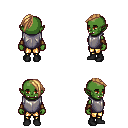
a pixel art fantasy rpg character, female body template, orc, green skin, steel chest armor, gold greaves, light blonde long mohawk hairstyle, cloth bracers, black shoes, four views (front, back, left, right), 2x2 character sprite sheet, small pixel art, hard edges, no anti-aliasing